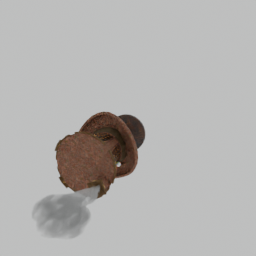
Label: people